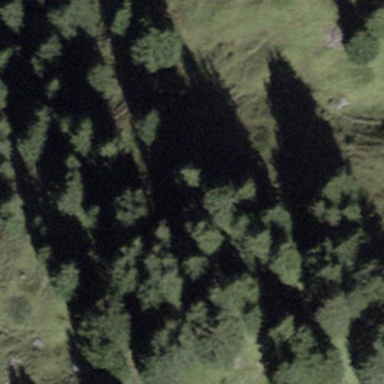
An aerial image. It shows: Forest area.